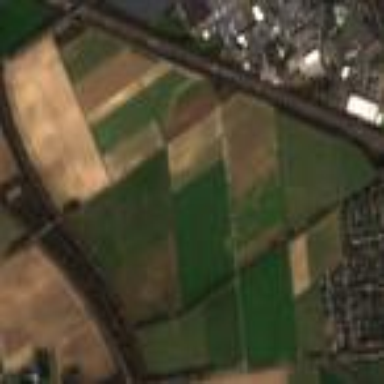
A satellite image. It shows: View of farmland.